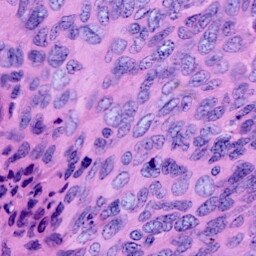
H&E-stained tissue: Cervix